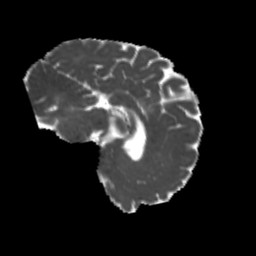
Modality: MD
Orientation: sagittal
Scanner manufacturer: siemens
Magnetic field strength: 3 T
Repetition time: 4 s
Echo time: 0.0594 s